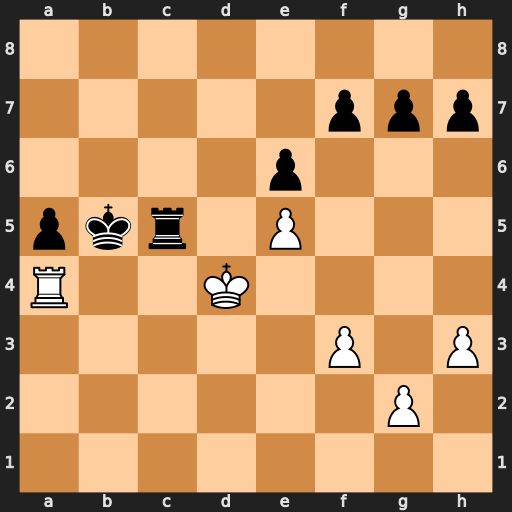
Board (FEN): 8/5ppp/4p3/pkr1P3/R2K4/5P1P/6P1/8
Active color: w
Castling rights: -
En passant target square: -
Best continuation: Rxa5+ Kxa5 Kxc5